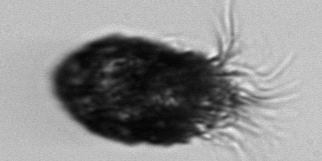
Label: Stenosemella_pacifica